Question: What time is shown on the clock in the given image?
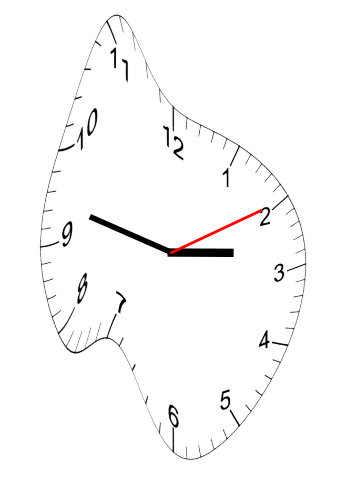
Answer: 02:47:10